Question: After a bit of struggling I finally got my Json file to parse. Although I guess it is parsing.. I am getting nil when Trying to access a value with alot of "objects". This is my code using the <URL> looks like. The code I am using is
'''
import UIKit
class MapViewController: UIViewController {
override func viewDidLoad() {
super.viewDidLoad()
if let jsonData = getJSON("hls", extn: "json") {
println(jsonData)
let jsonDataResult = JSON(jsonData)
var js = jsonDataResult["name"].string
println("\(js)")
}
}
func getJSON(fileName: String, extn: String) -> NSData?
{
if let fileURL = NSBundle.mainBundle().URLForResource(fileName, withExtension: extn) {
if let data = NSData(contentsOfURL: fileURL) {
return data
}
}
return nil
}
}
'''
I don't understand what I am doing wrong getting the following output in my console. Any help and tips would be appreciated!

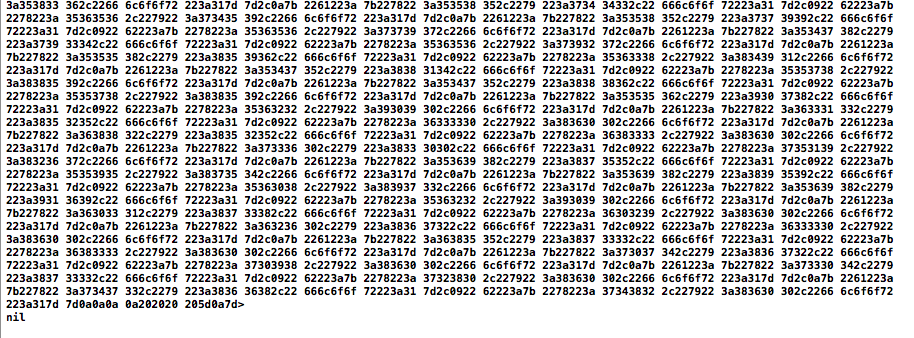
Answer: When using SwiftyJSON, I believe you need to use the other initializer. That is to say:
'''
let jsonDataResult = JSON(jsonData)
'''
in order for that to work jsonData would already have been run through and parsed once before. The init you are wanting is the following, because you are passing it raw nsData as seen in your output.
'''
let jsonDataResult = JSON(data: jsonData)
'''